Question: I'm trying to setup a workflow in AWS.

An S3 bucket contains the following folders:
'''
mybucket/todo
mybucket/wip <- work in progress
mybucket/done
'''
Another task dumps files into the 'todo' folder for processing.
An Ubuntu EC2 instance has the bucket mounted via s3fs-fuse and 'inotifywait' is being used to watch the 'todo' folder for new files.
If I perform a 'touch /mybucket/todo' from within the EC2 instance, the 'inotifywait' job is triggered. However, if a file is uploaded to the S3 folder from another source, the job does not get triggered.
Does this seem like a sensible design? If so, can you see where I went wrong? Or should I just use 'cron'?
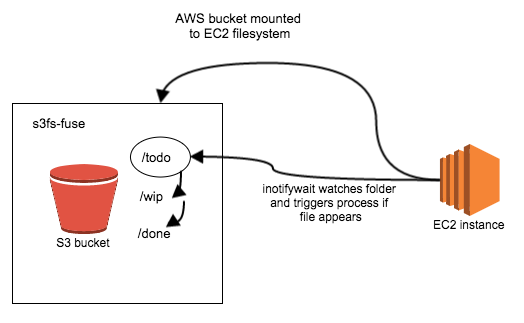
Answer: The short answer, probably not.
Even though you can use s3fs to mount a volume to your filesystem, it ends up faking some of the features of a traditional block volume. Being that it is an object storage system and not a block device. Files have to be uploaded as a complete file and any block changes are not committed individually.
S3fs does not keep an up to date list of all objects in the bucket. It doesn't even know that new files exist in the bucket until you request a listing of files in the bucket. To do so, it has to send a REST API request.